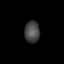
Tissue: lung
Cell type: Epithelial cells
Senescence score: 0.206
Nuclear area (px): 325
Mean DAPI intensity: 69.935